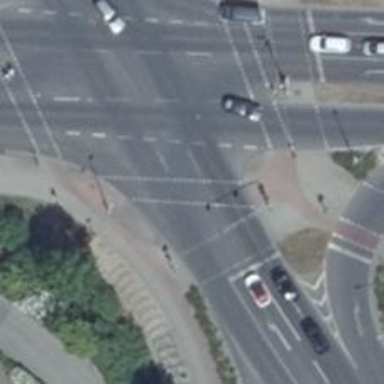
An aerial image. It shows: Crossing on asphalt cycleway.